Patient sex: M
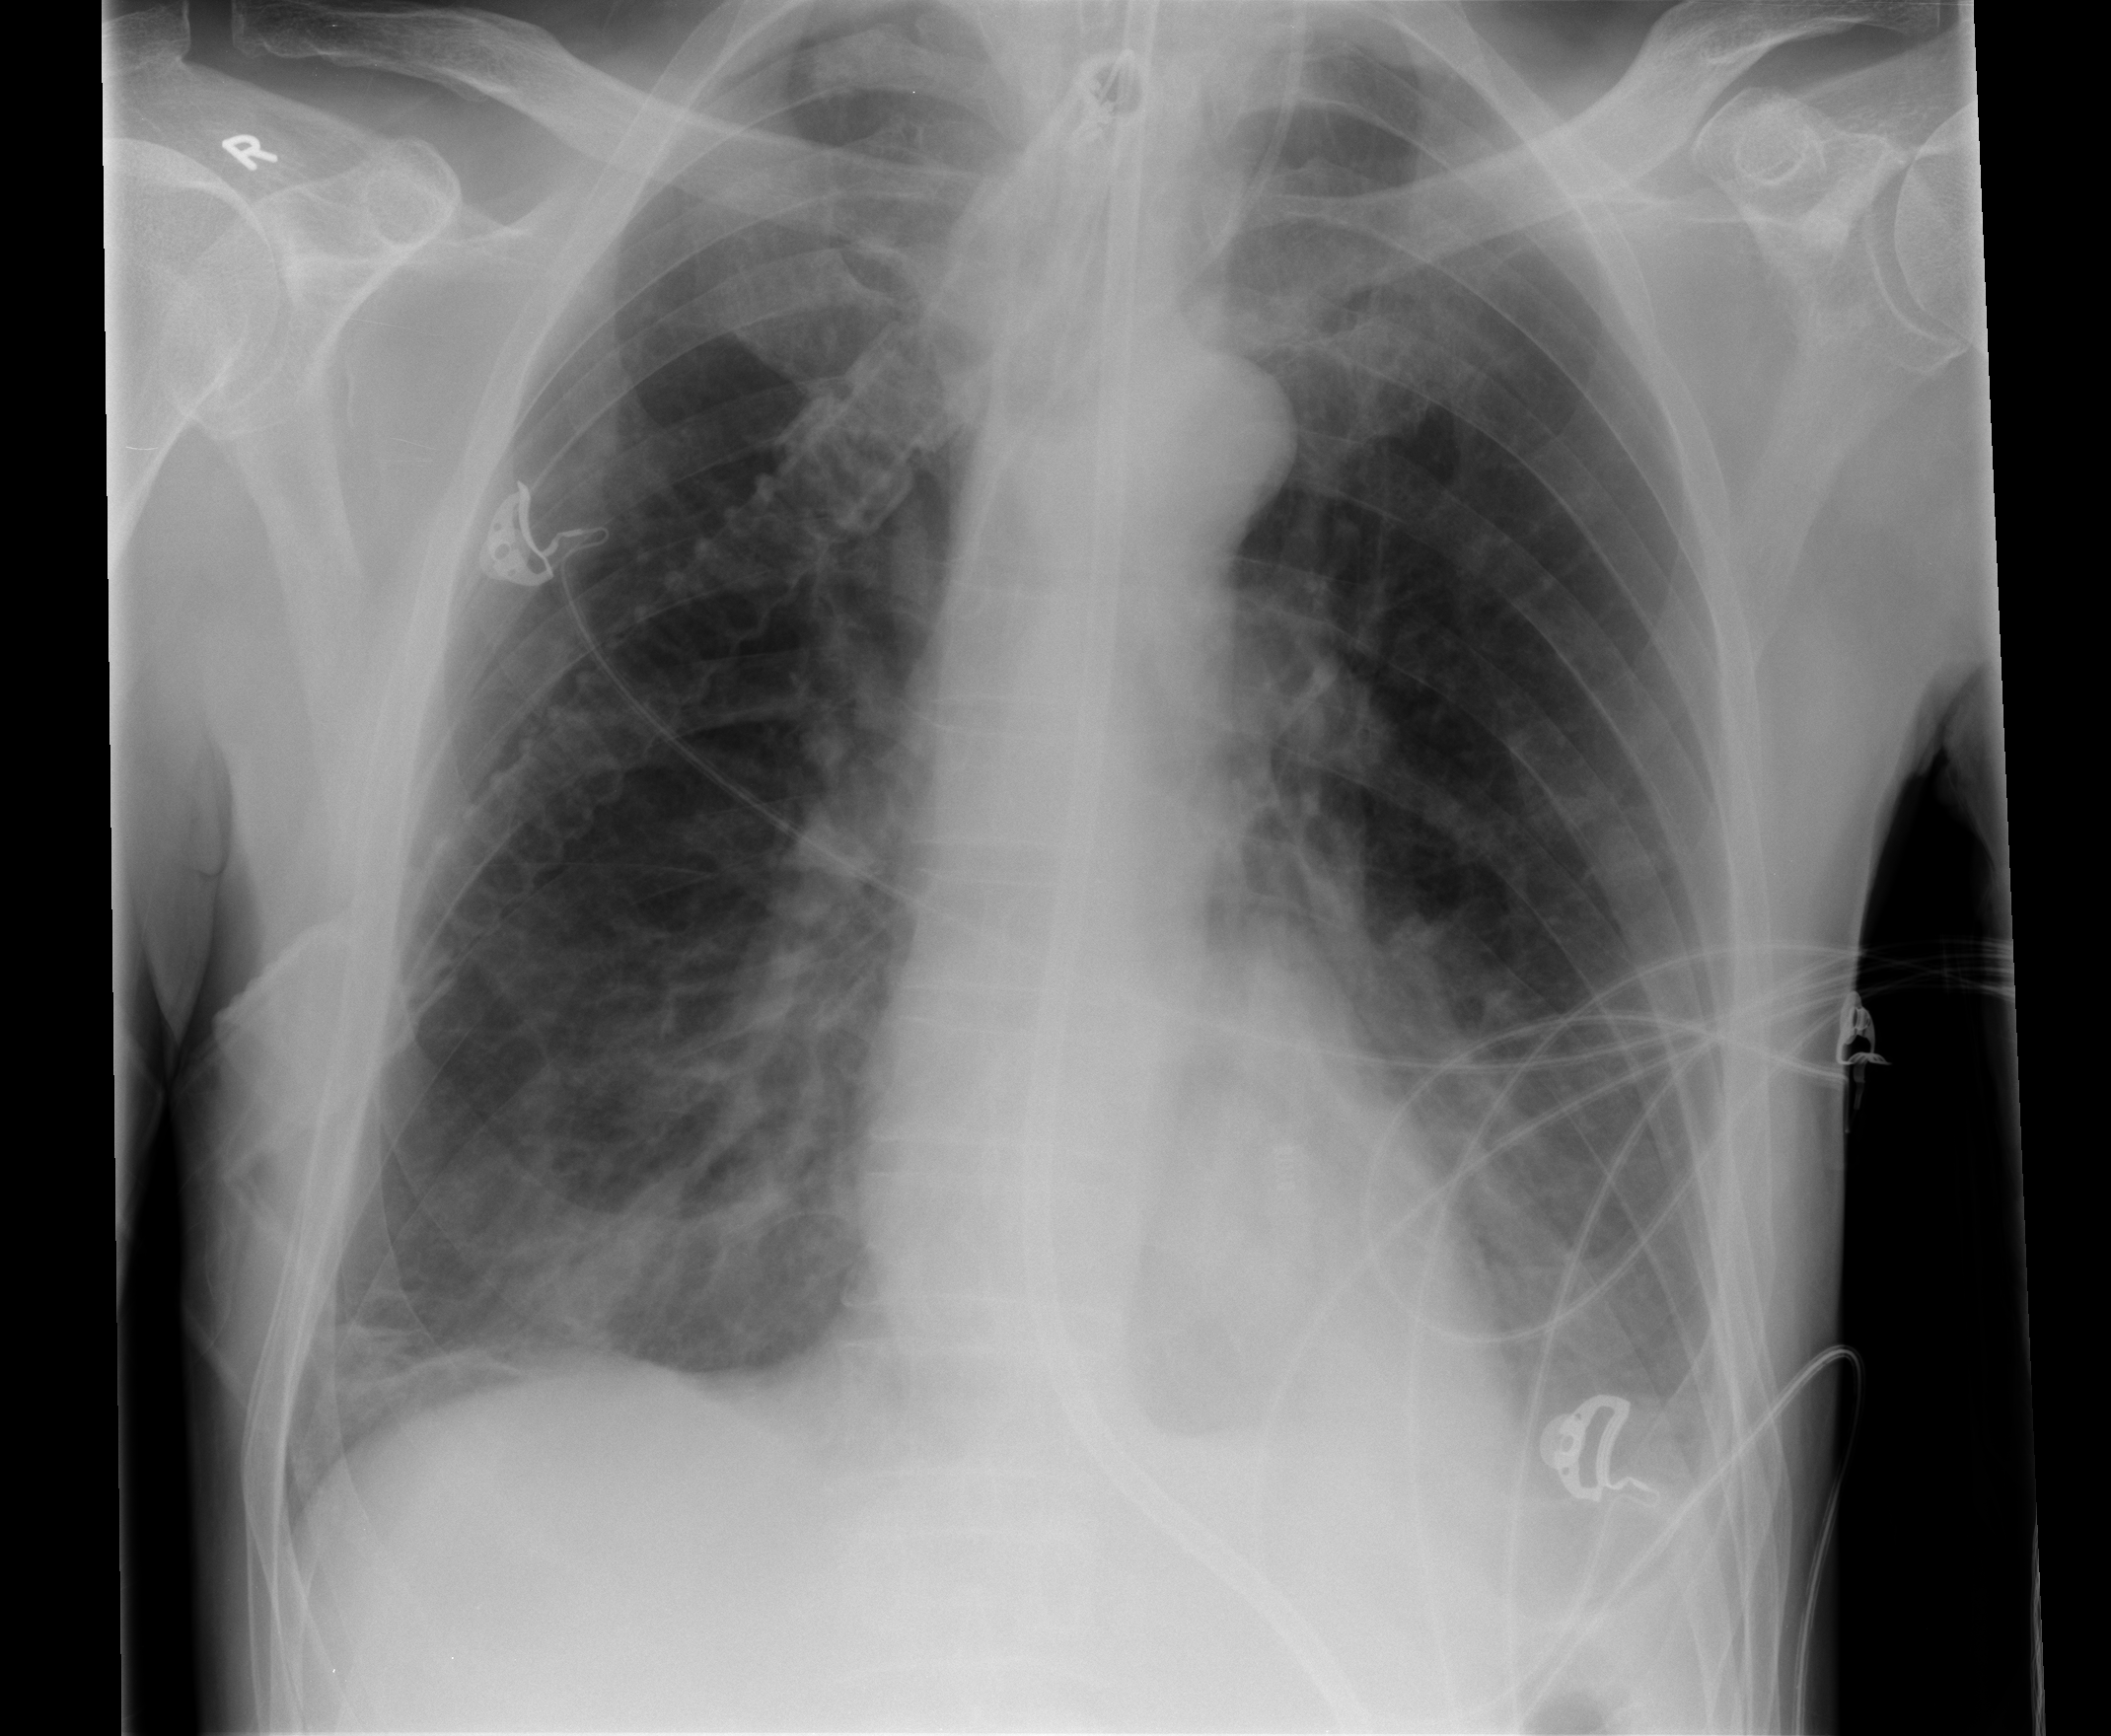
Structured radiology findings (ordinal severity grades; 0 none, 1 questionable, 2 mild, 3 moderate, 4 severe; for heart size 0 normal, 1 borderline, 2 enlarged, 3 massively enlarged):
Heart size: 0
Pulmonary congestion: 0
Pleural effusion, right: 0
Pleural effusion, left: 0
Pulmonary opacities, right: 2
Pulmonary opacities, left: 2
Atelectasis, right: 2
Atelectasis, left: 2